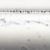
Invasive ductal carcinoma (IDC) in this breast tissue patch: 0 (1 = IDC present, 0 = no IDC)